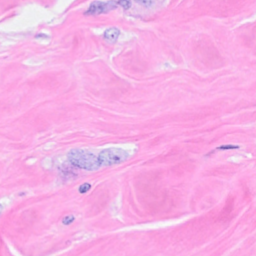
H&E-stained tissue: Breast